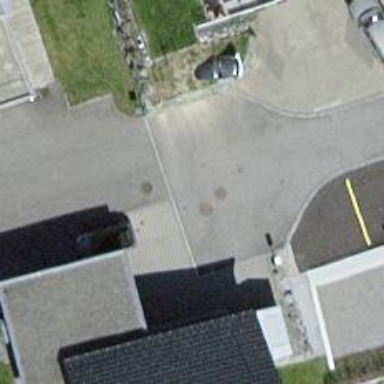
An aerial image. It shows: Paved residential road.